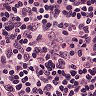
Metastatic tissue present: no